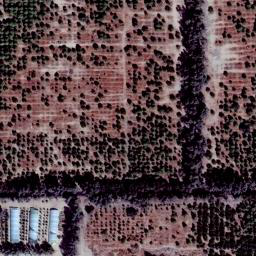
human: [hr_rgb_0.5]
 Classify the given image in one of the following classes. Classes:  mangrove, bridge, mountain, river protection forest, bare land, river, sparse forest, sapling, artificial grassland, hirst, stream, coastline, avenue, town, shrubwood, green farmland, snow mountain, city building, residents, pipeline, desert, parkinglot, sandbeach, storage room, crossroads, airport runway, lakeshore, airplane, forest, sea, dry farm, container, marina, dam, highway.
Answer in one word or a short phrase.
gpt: dry farm